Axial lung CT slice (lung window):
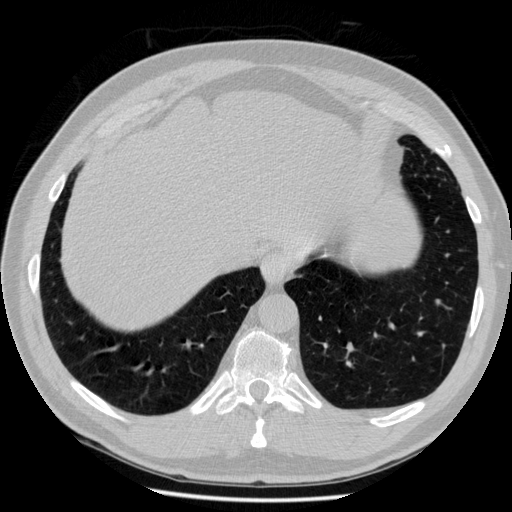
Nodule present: no